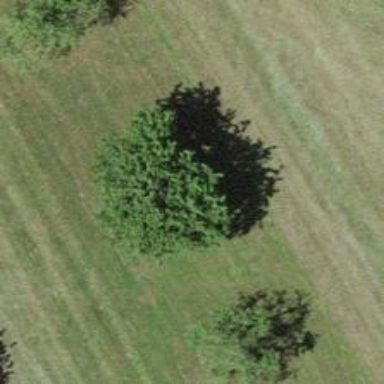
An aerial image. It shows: Urban tree with broadleaved deciduous leaves.